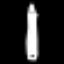
Label: pencil